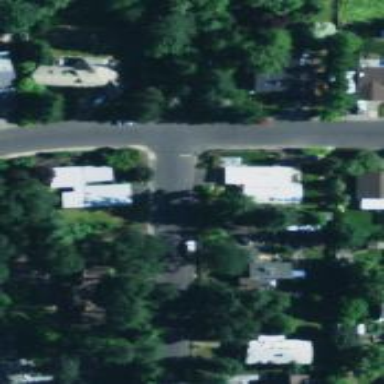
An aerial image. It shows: Residential road with sidewalk on the left side.